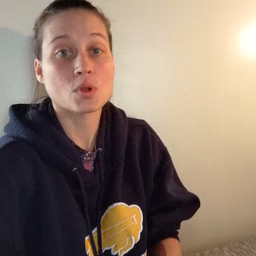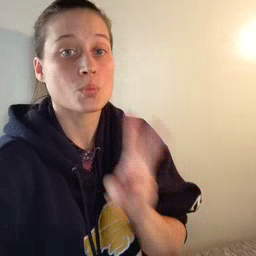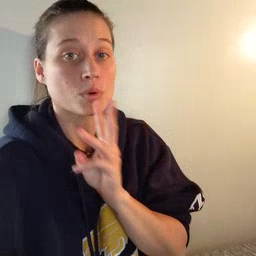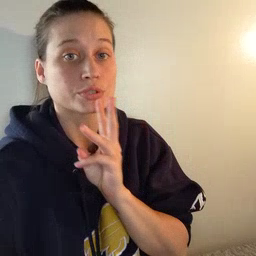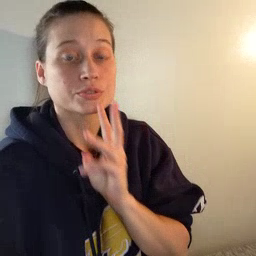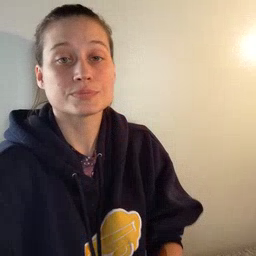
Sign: water